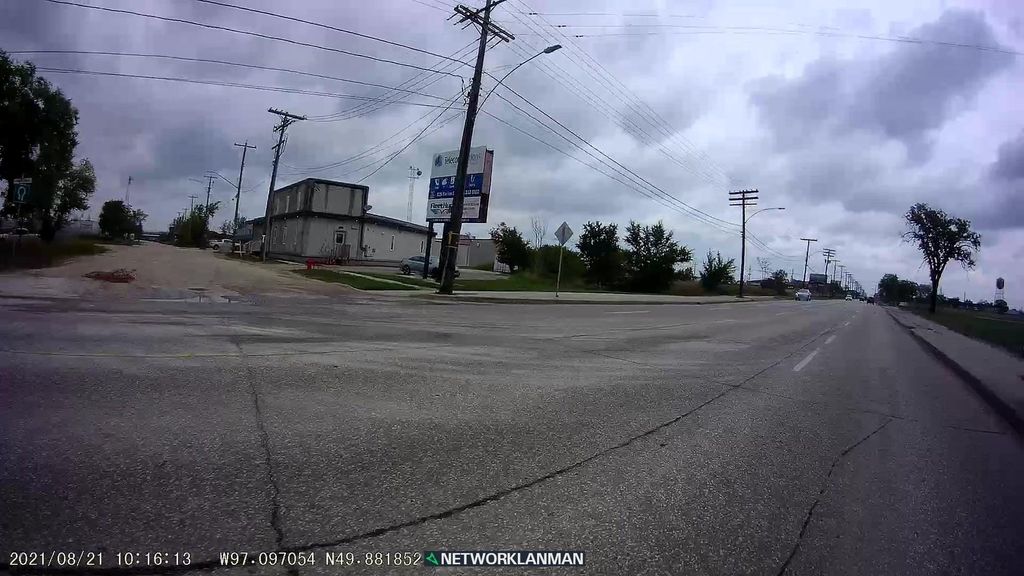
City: winnipeg